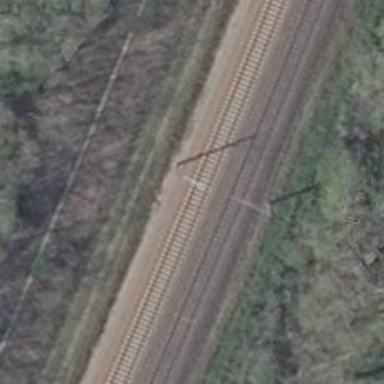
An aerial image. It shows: Milestone along the railway track with catenary mast.